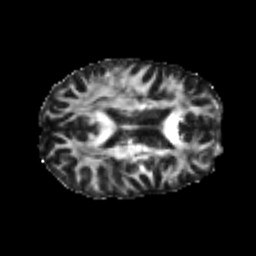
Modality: FA
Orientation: axial
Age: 26
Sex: female
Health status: healthy
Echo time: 0.074 s